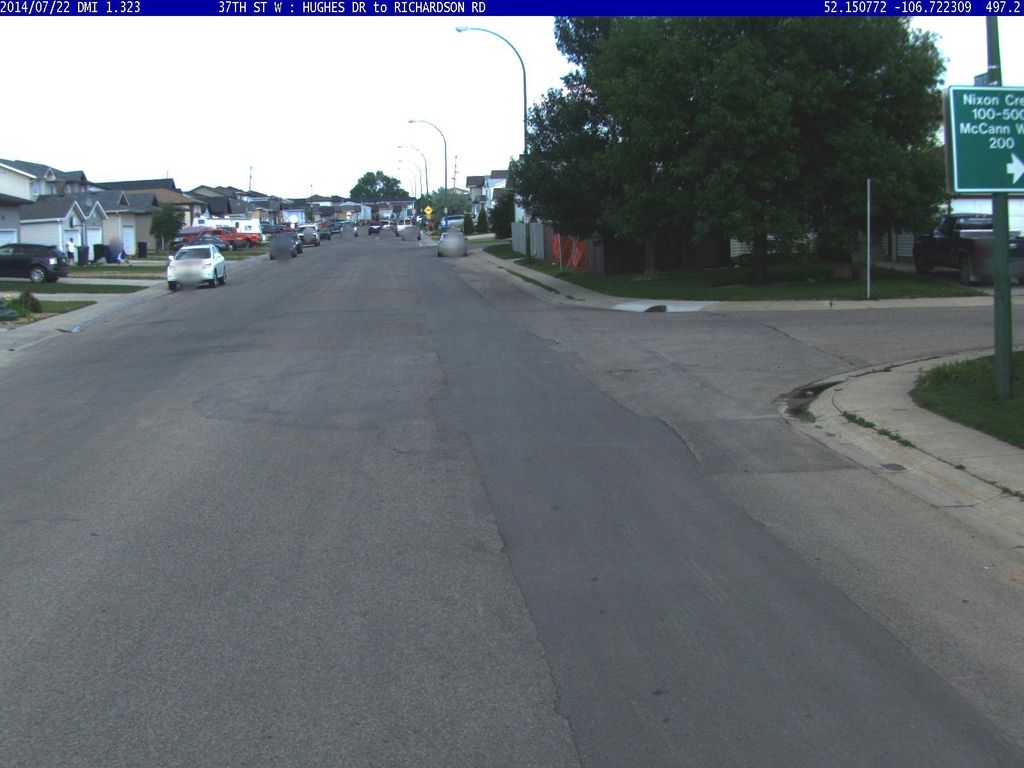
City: saskatoon